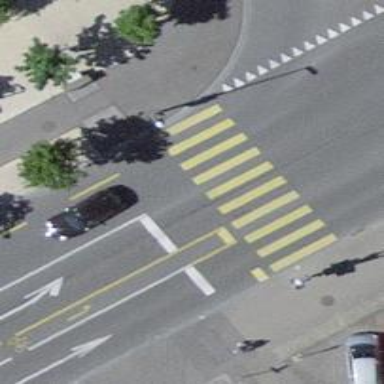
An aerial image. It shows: Road with traffic signals.